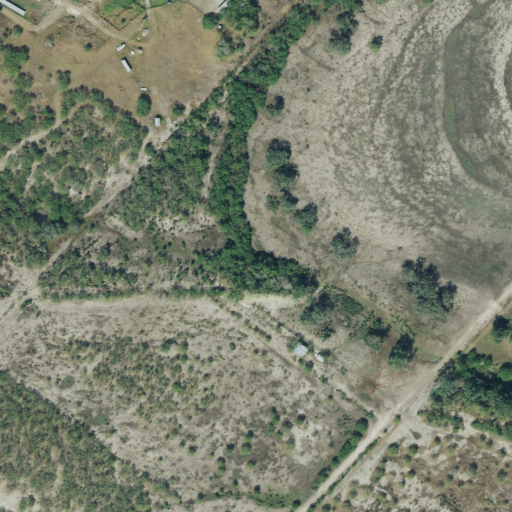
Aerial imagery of valley in Texas named Ramie Hollow containing pasture, shrub, medium intensity development, and open development